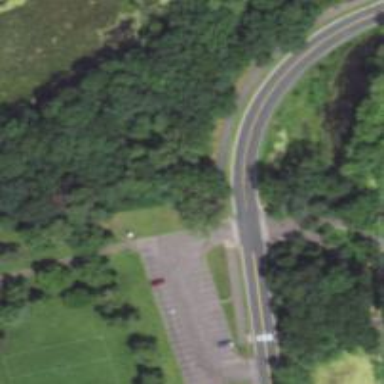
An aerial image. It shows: Asphalt cycleway with unmarked crossing.